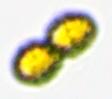
Label: Margalefidinium